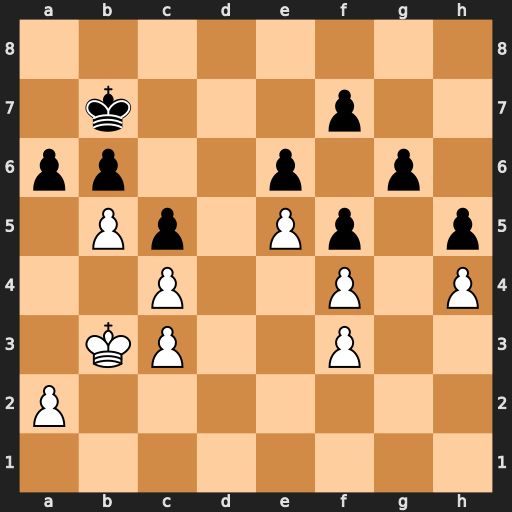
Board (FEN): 8/1k3p2/pp2p1p1/1Pp1Pp1p/2P2P1P/1KP2P2/P7/8
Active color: w
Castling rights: -
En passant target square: -
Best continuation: bxa6+ Ka7 Ka3 Kxa6 Ka4